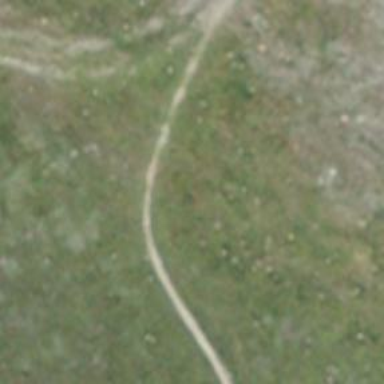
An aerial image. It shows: Unpaved path.